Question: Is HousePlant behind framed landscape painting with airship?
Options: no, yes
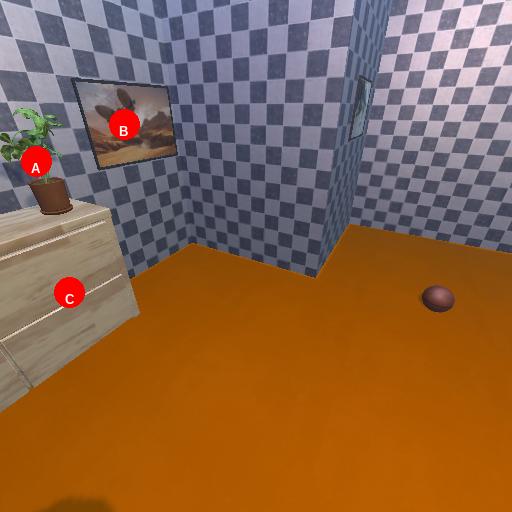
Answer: no